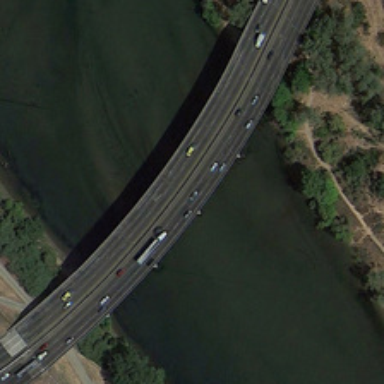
Some cars are on a curved bridge over a river with green trees in two sides .